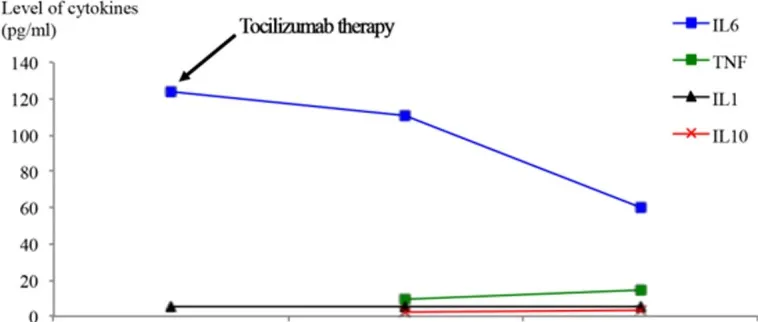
the levels of inflammatory and anti-inflammatory cytokines during COVID-19 infection and after the use of Tocilizumab therapy for patient 2 (day 0: is the day admission to hospital).
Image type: pathology (masson_trichrome)